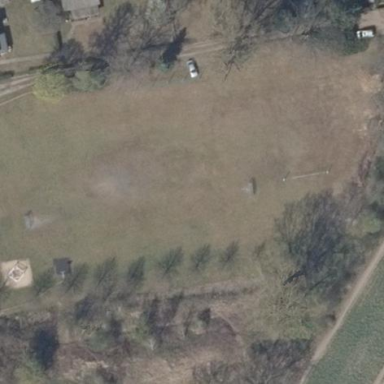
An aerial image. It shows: Recreation ground.